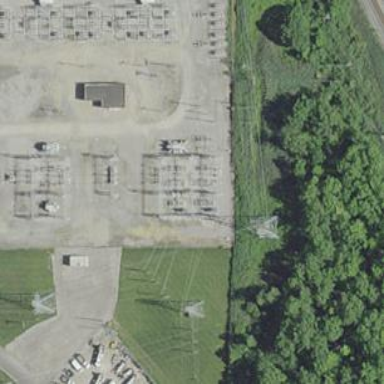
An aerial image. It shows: Switch for power supply.